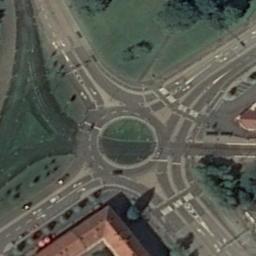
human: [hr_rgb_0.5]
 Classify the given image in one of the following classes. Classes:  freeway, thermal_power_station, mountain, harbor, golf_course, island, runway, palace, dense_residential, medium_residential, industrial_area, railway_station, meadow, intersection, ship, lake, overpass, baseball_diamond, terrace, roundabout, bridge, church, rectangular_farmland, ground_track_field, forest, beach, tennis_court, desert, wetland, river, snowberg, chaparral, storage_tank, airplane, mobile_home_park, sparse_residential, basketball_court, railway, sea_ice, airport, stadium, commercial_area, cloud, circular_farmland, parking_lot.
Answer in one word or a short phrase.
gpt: roundabout